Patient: sex F, age 68
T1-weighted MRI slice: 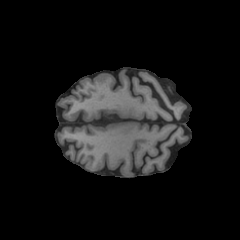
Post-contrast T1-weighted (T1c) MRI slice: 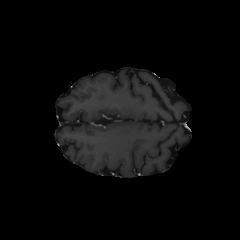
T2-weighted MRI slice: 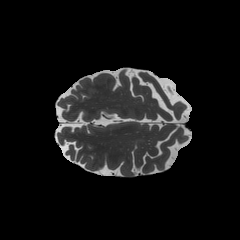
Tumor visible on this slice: no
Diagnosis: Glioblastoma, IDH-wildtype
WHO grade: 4